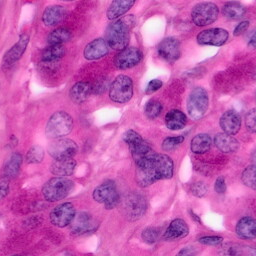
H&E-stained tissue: Pancreatic